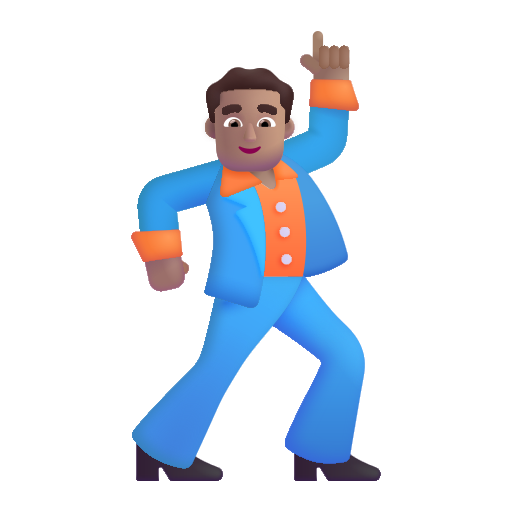
man dancing color